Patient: sex F, age 63
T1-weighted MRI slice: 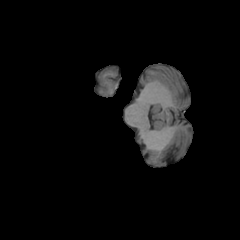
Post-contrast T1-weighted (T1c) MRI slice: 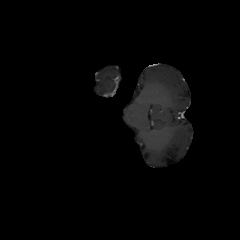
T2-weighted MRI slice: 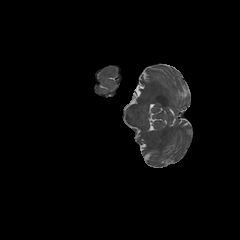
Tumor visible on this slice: no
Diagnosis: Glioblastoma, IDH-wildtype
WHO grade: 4